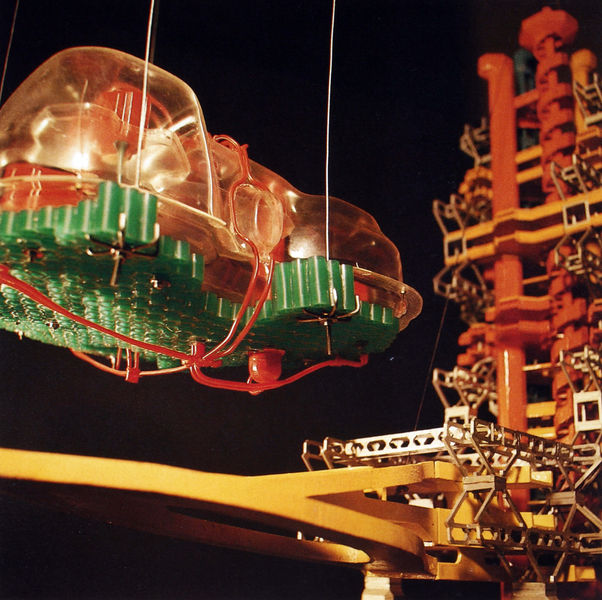
Titel: Wohnüberbauung 'Stadt Ragnitz', Graz, 'Hygiobile' Wohn- und Versorgungskapsel, Modellansicht
Künstler: Günther Domenig
Schlagwörter: modell, metall, plastik, kabel, elektronik